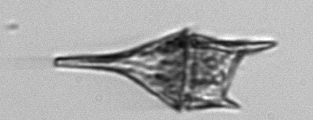
Label: Tripos_lineatus